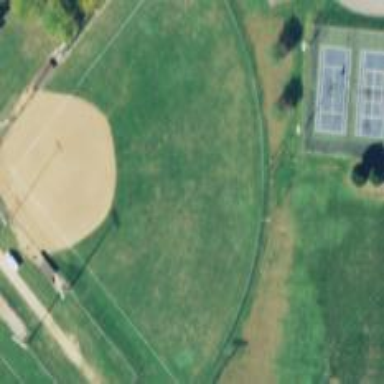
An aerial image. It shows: Baseball pitch for leisure land.